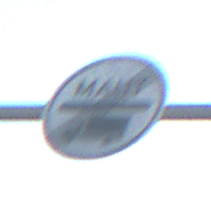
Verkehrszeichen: EndeMautpflicht
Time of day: MorningAfternoon
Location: Outdoor (Nature)
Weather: PartlyCloudy
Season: NotSpecified
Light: Natural